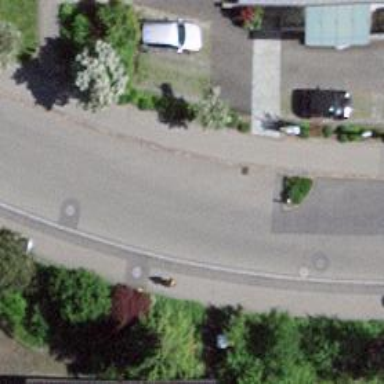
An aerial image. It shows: Residential road with asphalt surface. There are sidewalks on both sides of the road.